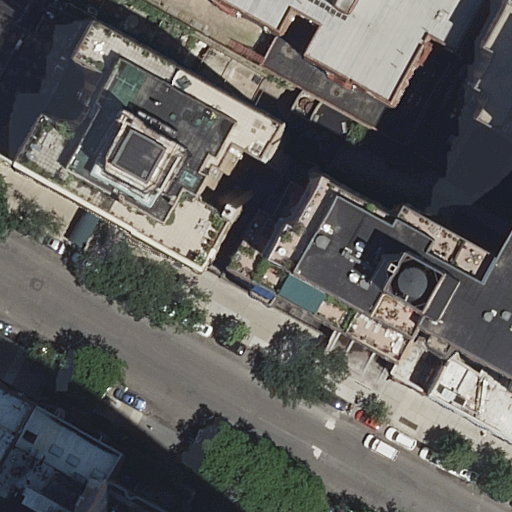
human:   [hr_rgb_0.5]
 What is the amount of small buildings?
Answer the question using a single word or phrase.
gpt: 5

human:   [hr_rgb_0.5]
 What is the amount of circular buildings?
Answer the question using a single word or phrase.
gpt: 0

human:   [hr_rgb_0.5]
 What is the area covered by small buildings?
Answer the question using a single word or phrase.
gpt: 157m2

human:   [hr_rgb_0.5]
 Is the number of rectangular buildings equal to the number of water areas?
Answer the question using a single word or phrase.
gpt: no

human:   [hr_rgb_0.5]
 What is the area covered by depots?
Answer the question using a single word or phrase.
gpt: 0m2

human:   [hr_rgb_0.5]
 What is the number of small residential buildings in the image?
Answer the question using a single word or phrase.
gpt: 5

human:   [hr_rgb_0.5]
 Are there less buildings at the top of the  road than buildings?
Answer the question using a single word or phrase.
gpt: yes

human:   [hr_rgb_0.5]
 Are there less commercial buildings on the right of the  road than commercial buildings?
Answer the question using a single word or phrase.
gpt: no

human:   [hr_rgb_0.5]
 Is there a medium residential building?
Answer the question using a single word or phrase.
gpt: yes

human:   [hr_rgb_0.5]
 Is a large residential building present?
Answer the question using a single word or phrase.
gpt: yes

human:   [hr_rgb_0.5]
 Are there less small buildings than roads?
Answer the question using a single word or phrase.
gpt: no

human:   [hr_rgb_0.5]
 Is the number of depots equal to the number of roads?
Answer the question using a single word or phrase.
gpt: no

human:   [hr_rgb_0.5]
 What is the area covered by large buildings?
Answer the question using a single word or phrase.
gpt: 5852m2

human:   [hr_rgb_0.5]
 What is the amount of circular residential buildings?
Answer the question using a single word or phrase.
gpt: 0

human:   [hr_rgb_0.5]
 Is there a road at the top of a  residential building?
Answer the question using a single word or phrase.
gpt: yes

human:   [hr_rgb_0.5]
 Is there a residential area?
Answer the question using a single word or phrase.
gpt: no

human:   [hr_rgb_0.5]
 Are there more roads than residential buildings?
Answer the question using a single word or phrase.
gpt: no

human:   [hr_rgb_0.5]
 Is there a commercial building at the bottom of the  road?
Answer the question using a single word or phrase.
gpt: no

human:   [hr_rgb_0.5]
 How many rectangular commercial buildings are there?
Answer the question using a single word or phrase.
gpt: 0

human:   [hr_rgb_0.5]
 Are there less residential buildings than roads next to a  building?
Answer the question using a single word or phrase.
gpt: no

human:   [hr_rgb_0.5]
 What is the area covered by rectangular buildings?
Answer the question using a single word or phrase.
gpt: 427m2

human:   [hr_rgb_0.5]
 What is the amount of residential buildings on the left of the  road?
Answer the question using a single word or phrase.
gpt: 4

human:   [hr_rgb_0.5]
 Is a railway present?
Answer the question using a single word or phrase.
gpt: no

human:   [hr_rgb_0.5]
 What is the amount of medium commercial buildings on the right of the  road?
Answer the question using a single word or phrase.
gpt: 0

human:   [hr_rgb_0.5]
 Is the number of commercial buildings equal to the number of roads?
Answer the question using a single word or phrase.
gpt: no

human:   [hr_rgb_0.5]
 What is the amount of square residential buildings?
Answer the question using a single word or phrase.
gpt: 0

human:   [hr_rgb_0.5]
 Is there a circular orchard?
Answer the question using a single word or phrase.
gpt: no

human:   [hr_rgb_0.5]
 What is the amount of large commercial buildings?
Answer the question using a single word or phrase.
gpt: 0

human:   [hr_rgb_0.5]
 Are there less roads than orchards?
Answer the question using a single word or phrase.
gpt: no

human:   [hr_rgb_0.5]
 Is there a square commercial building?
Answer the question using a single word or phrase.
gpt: no

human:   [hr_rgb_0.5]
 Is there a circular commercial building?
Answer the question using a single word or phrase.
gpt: no

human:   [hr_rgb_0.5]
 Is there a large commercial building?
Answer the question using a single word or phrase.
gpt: no

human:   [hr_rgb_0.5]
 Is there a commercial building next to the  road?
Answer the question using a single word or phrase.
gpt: no

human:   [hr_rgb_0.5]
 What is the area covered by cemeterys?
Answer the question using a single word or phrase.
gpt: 0m2

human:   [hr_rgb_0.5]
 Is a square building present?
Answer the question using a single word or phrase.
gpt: no

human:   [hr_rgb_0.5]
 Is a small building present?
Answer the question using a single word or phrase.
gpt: yes